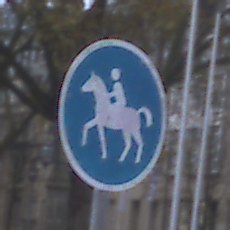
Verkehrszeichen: Reitweg
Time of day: SunriseSunset
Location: Outdoor (Urban)
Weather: PartlyCloudy
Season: NotSpecified
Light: Natural